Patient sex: M
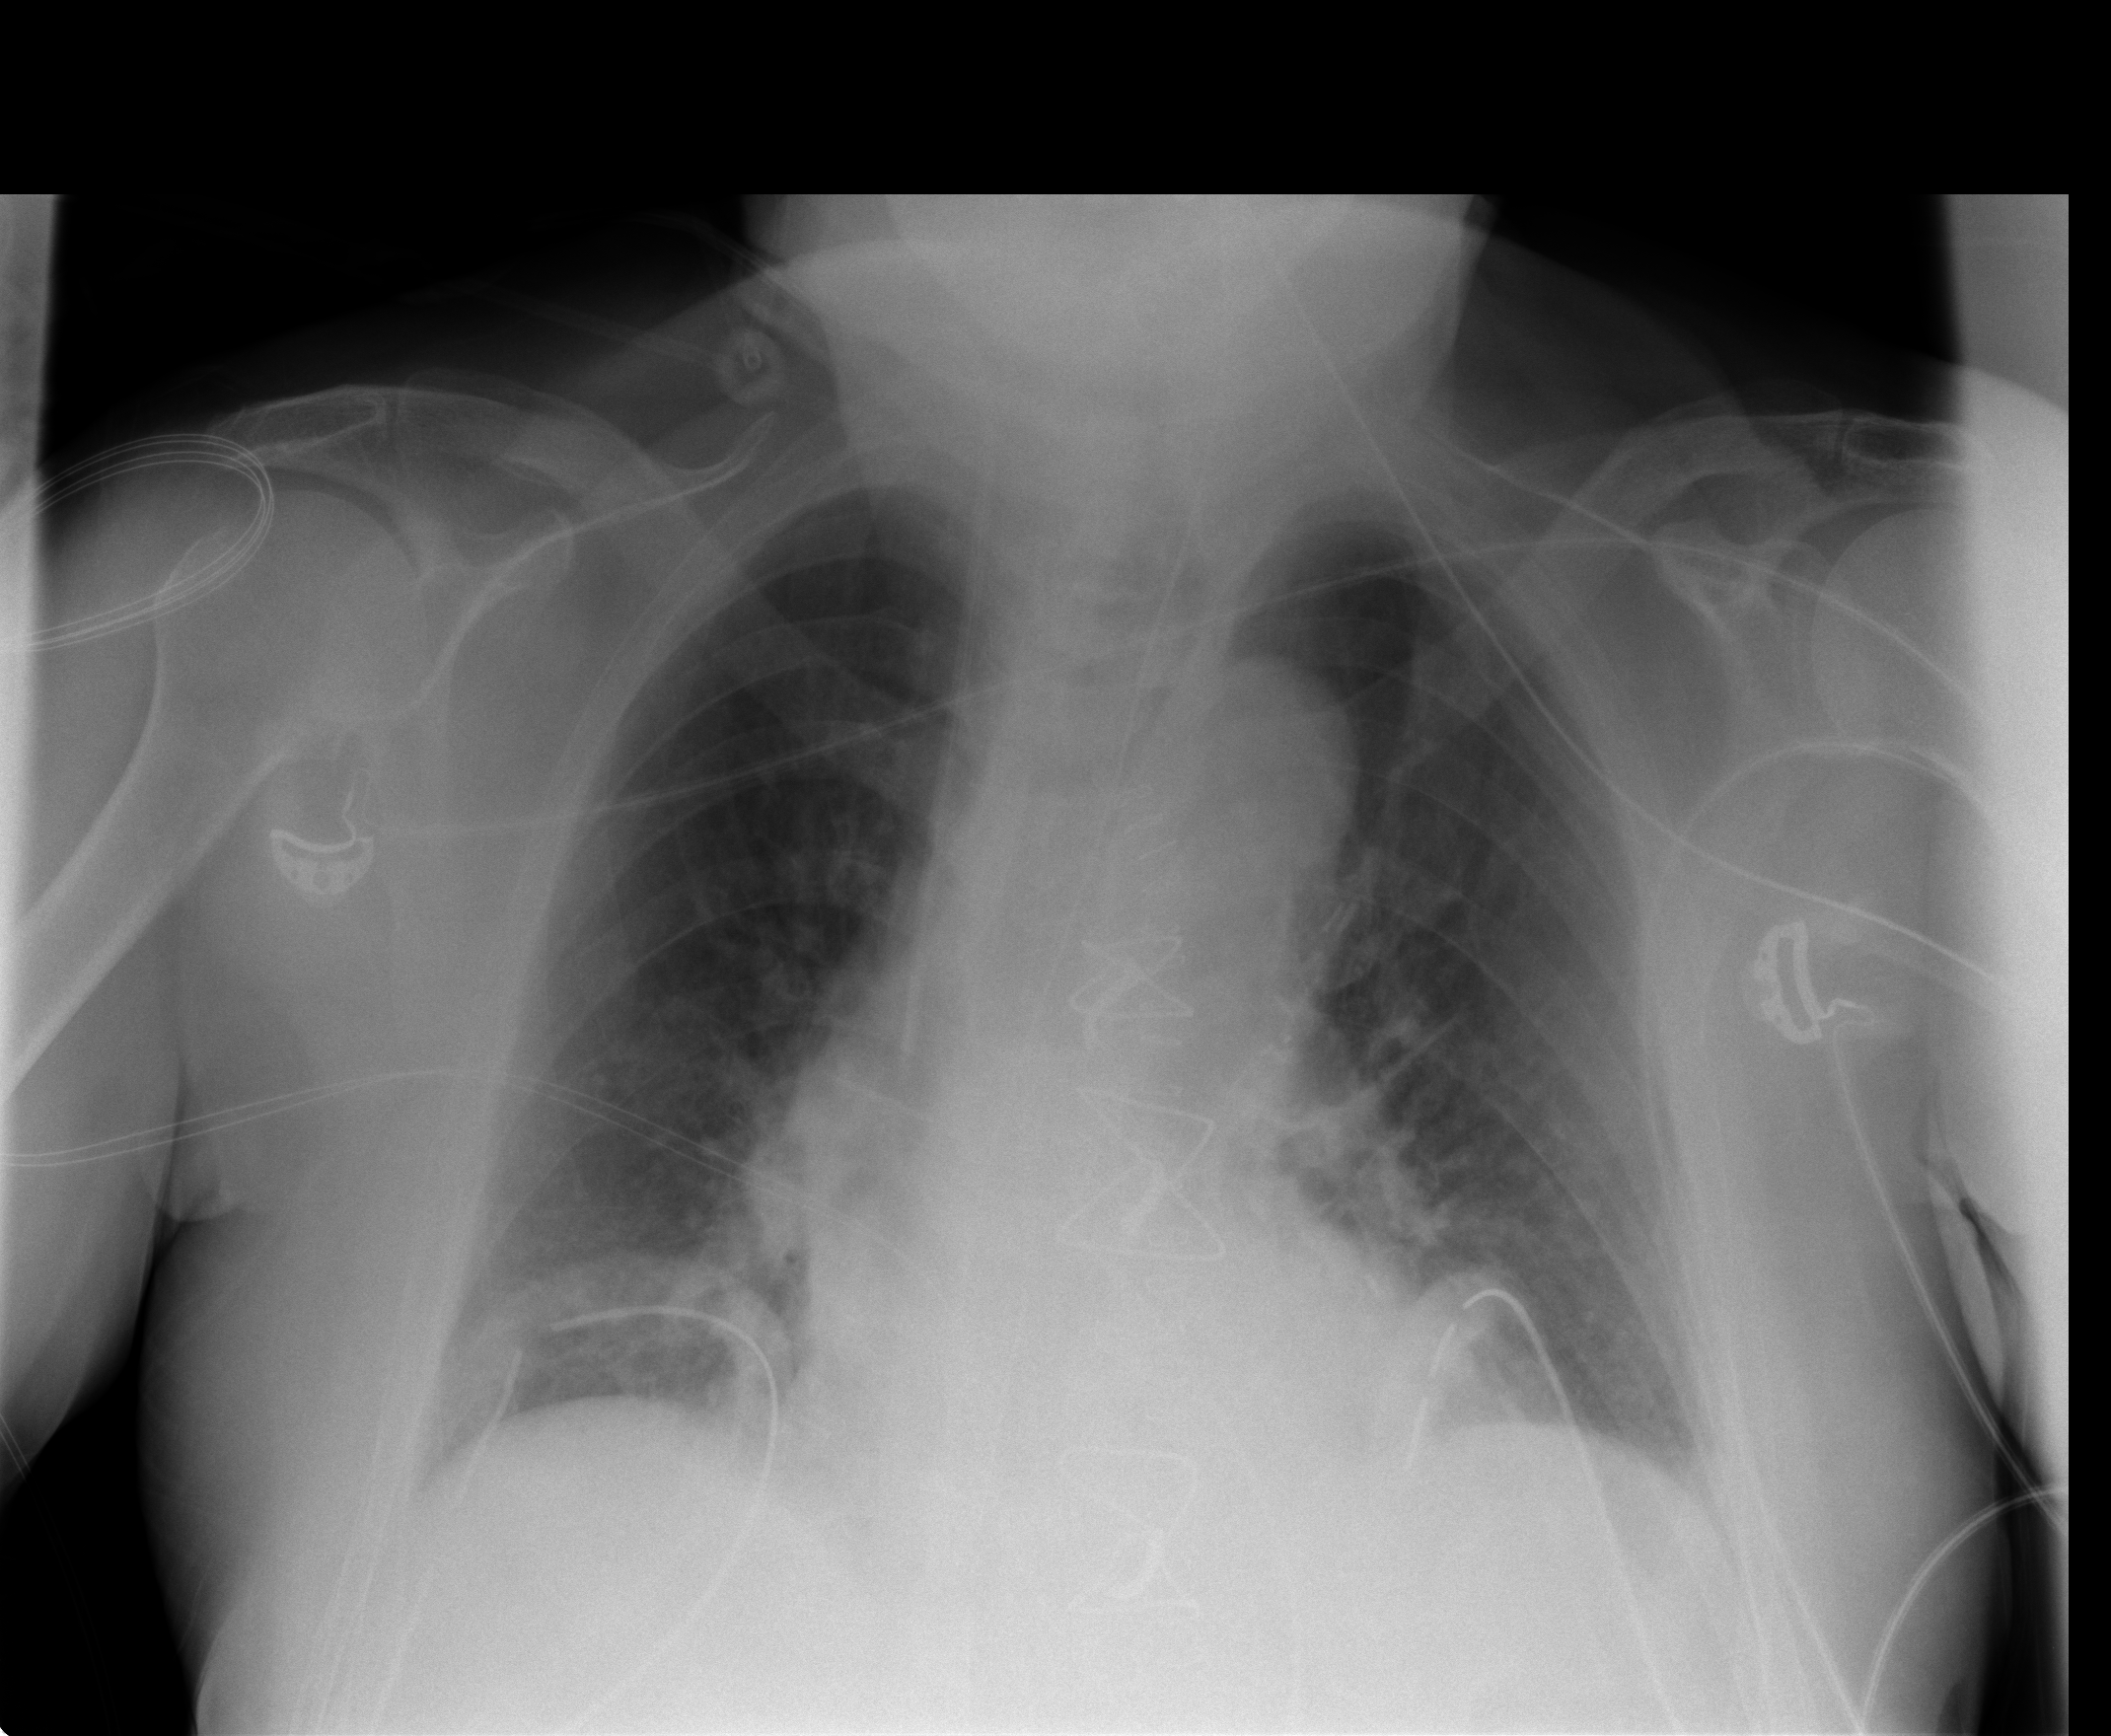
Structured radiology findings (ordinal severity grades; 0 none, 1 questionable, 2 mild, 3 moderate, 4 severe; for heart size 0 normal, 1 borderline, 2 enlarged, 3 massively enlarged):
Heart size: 0
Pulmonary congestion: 2
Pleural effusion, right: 0
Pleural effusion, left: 0
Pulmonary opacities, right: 0
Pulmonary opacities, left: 0
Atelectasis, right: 2
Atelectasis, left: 2